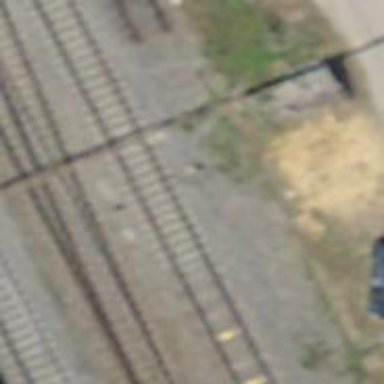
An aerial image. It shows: Abandoned railway siding with electrified contact line. The siding has one track.